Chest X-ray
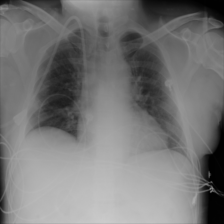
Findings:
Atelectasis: negative
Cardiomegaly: negative
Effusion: negative
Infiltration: negative
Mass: negative
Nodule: negative
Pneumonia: negative
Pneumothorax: negative
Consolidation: positive
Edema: negative
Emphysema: negative
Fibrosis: negative
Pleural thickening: negative
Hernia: negative